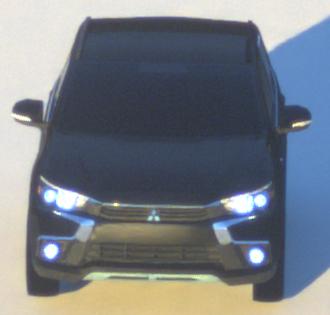
Make: Mitsubishi
Model: Outlander 2.0 Plug-In Hybrid
Detailed model: Outlander (III) Plug-In Hybrid
Model produced from: 2015/10
Model produced until: 2018/08
Doors: 5
Color: black
Road condition: dry road
Daytime: sunrise or sunset
Contrast: medium contrast